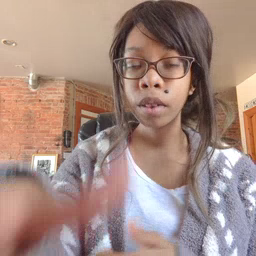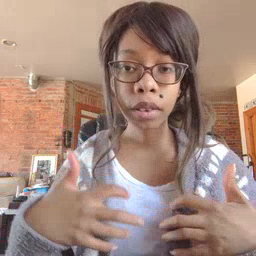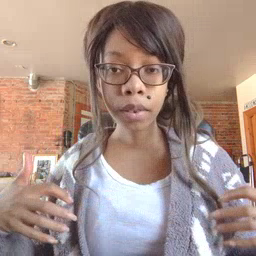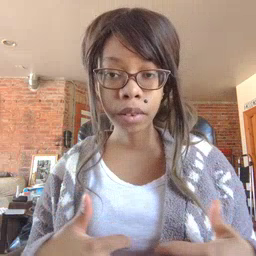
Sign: zebra